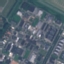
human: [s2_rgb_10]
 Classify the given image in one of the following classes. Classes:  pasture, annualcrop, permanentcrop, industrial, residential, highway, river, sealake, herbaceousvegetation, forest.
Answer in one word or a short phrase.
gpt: Industrial